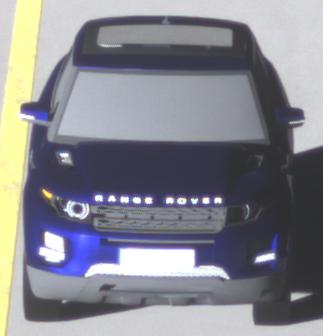
Make: Land Rover
Model: Range Rover Evoque 2.0 Si4
Detailed model: Range Rover Evoque (I)
Model produced from: 2011/08
Model produced until: 2013/11
Doors: 5
Color: blue
Road condition: dry road
Daytime: sunrise or sunset
Contrast: high contrast